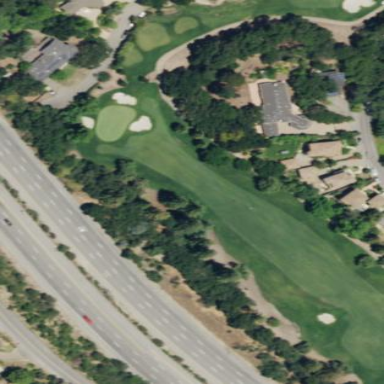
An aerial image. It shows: Golf fairway surrounded by grass.